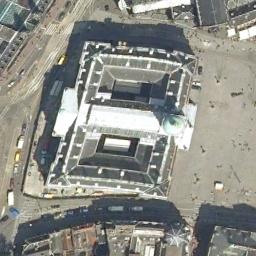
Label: palace